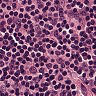
Metastatic tissue present: no